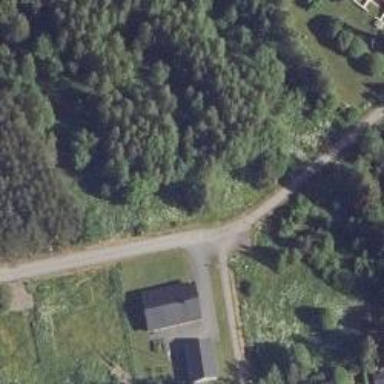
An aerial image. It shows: Asphalt cycleway.